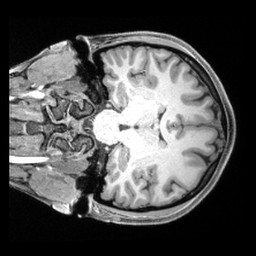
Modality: T1w
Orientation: coronal
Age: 20
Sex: female
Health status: healthy
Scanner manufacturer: siemens
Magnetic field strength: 3 T
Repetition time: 2.4 s
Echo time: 0.00194 s